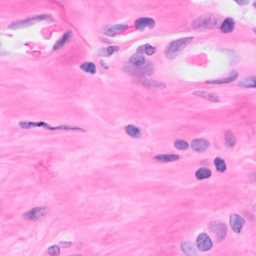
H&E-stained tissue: Breast